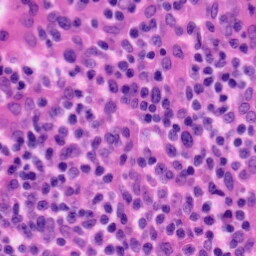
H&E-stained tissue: Tonsil